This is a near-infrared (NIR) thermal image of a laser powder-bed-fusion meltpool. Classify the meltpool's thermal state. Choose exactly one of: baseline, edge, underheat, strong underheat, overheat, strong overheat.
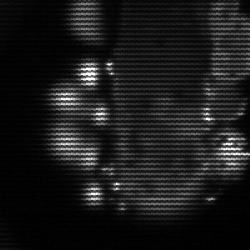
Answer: strong underheat